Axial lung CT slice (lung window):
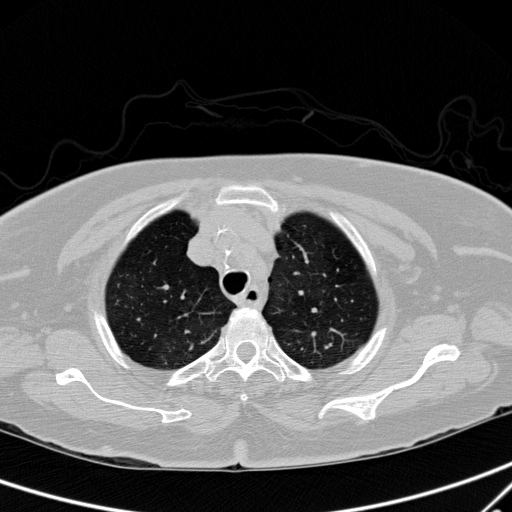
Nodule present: no